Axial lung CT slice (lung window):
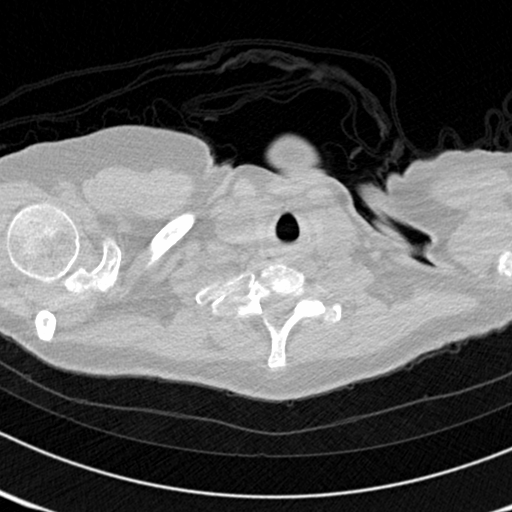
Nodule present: no